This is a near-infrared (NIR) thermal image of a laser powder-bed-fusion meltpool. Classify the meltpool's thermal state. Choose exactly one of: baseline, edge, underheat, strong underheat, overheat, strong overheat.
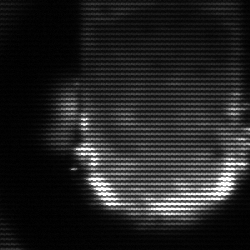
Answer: baseline